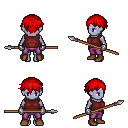
a pixel art fantasy rpg character, female body template, dark elf, purple skin, maroon sleeveless shirt, magenta pants, red short bangs hairstyle, metal gloves, brown shoes, spear, four views (front, back, left, right), 2x2 character sprite sheet, small pixel art, hard edges, no anti-aliasing